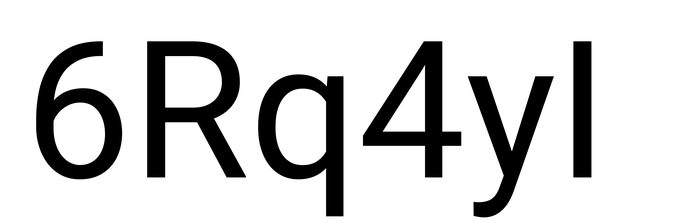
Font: Roboto_Regular